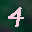
Label: 4